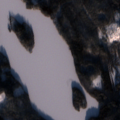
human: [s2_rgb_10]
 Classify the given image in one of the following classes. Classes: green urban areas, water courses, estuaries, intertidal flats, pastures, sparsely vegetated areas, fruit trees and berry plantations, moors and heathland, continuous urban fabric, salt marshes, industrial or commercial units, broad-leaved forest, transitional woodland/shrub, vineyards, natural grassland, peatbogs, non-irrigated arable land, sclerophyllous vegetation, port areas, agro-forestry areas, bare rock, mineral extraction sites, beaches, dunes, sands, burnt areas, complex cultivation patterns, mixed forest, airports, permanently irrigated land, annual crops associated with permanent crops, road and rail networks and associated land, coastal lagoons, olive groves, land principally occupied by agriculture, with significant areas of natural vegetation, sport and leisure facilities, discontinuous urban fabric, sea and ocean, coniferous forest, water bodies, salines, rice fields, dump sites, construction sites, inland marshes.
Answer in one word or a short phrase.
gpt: coniferous forest, mixed forest, water bodies